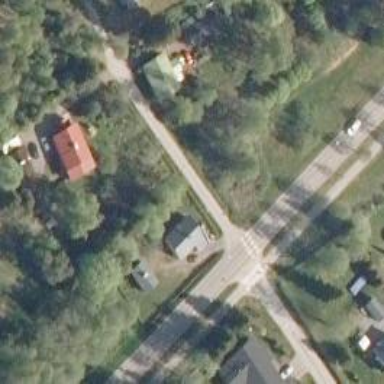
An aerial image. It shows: Asphalt cycleway.